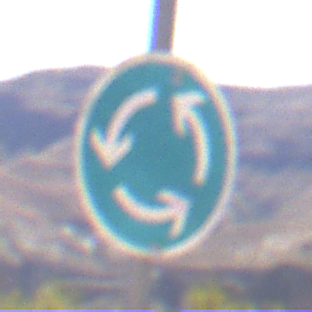
Verkehrszeichen: Kreisverkehr
Umgebung: Outdoor, Nature
Tageszeit: Midday
Wetter: Clear
Licht: Natural
Jahreszeit: NotSpecified
Kontrast: HighContrast